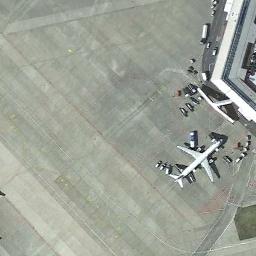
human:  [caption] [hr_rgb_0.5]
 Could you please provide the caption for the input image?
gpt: A plane parked on the open area while some facilities around it .

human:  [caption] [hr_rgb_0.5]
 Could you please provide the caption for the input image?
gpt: A plane is parked on the open space next to the terminal .

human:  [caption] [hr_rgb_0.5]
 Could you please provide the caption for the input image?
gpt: There were many cars parked around the plane .

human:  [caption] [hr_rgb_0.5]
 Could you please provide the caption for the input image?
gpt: One plane parked next to the building inside the airport, Many cars parked next to the plane .

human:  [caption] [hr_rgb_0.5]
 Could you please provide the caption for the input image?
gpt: One plane is on the ground next to the building .